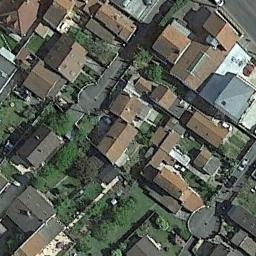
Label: dense_residential